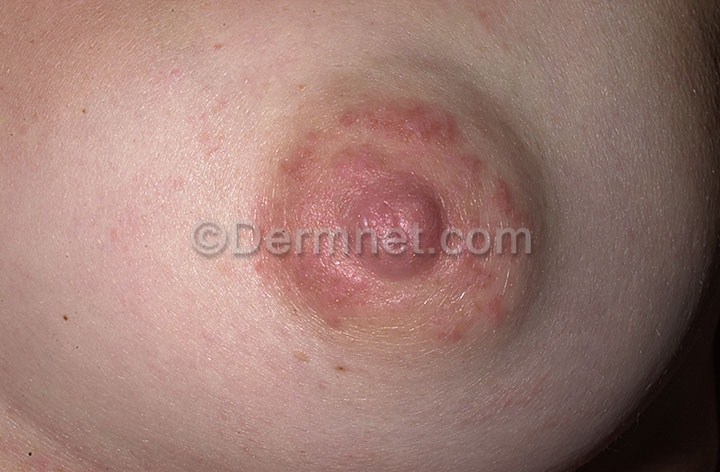
Disease: Atopic Dermatitis Photos